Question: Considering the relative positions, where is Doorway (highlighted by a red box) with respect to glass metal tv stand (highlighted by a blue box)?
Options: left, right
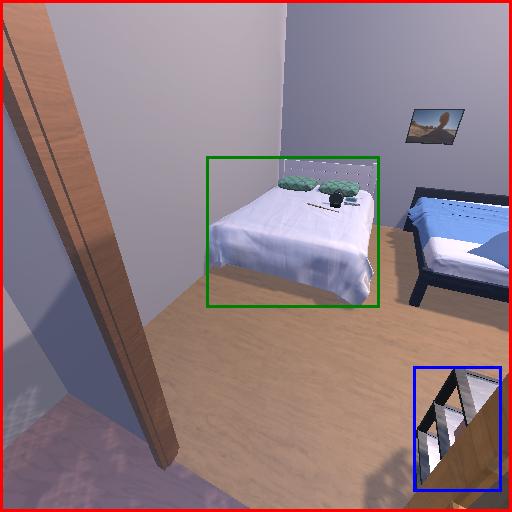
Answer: left